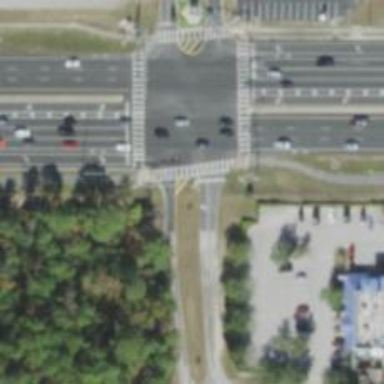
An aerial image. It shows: Marked crossing on cycleway road.